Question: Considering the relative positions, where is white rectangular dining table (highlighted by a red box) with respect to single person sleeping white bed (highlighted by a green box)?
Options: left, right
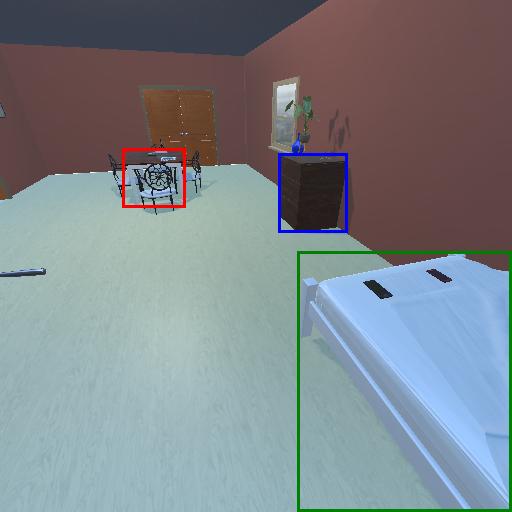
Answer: left